Field crop: tomato
Growth stage: 1
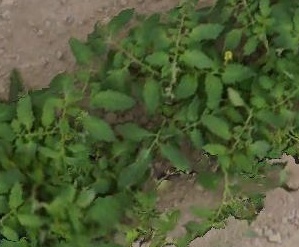
Species: tomato